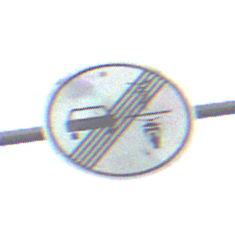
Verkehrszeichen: EndeVerbotUeberholenEinspurigeFahrzeuge
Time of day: SunriseSunset
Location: Outdoor (Nature)
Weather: PartlyCloudy
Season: NotSpecified
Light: Natural